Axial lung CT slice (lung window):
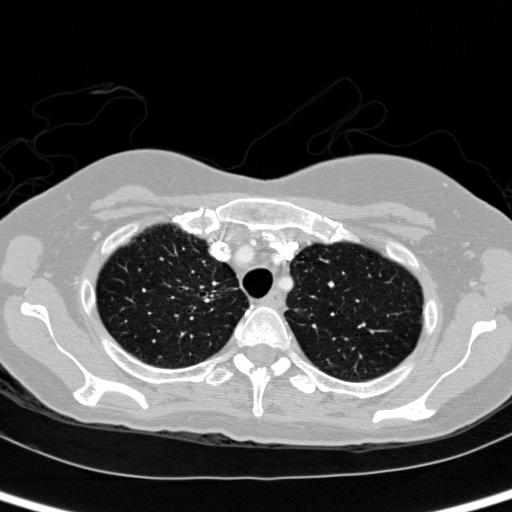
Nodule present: no